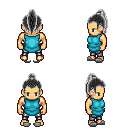
a pixel art fantasy rpg character, male body template, human, tanned skin, teal tunic, metal pants, gray long topknot hairstyle, white slippers, four views (front, back, left, right), 2x2 character sprite sheet, small pixel art, hard edges, no anti-aliasing